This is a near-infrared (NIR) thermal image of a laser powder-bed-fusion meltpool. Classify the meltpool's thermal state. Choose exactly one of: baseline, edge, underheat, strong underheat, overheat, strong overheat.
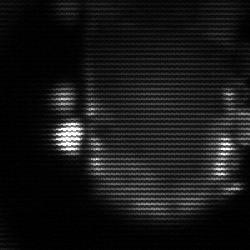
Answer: baseline